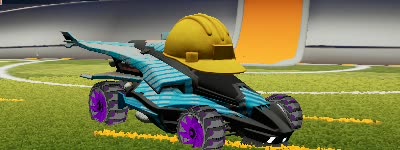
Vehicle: aftershock